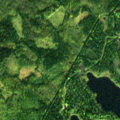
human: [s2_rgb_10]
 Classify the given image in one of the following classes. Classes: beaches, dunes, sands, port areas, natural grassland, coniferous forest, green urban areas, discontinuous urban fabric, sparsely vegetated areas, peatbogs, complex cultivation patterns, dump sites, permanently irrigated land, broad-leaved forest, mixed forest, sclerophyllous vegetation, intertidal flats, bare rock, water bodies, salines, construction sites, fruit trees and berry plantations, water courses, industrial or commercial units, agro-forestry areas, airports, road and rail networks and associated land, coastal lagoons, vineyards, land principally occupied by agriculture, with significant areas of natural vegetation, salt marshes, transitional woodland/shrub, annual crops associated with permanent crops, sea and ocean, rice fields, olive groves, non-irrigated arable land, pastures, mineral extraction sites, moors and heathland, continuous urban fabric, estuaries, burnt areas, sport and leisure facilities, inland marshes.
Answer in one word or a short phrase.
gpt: coniferous forest, mixed forest, water bodies